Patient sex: M
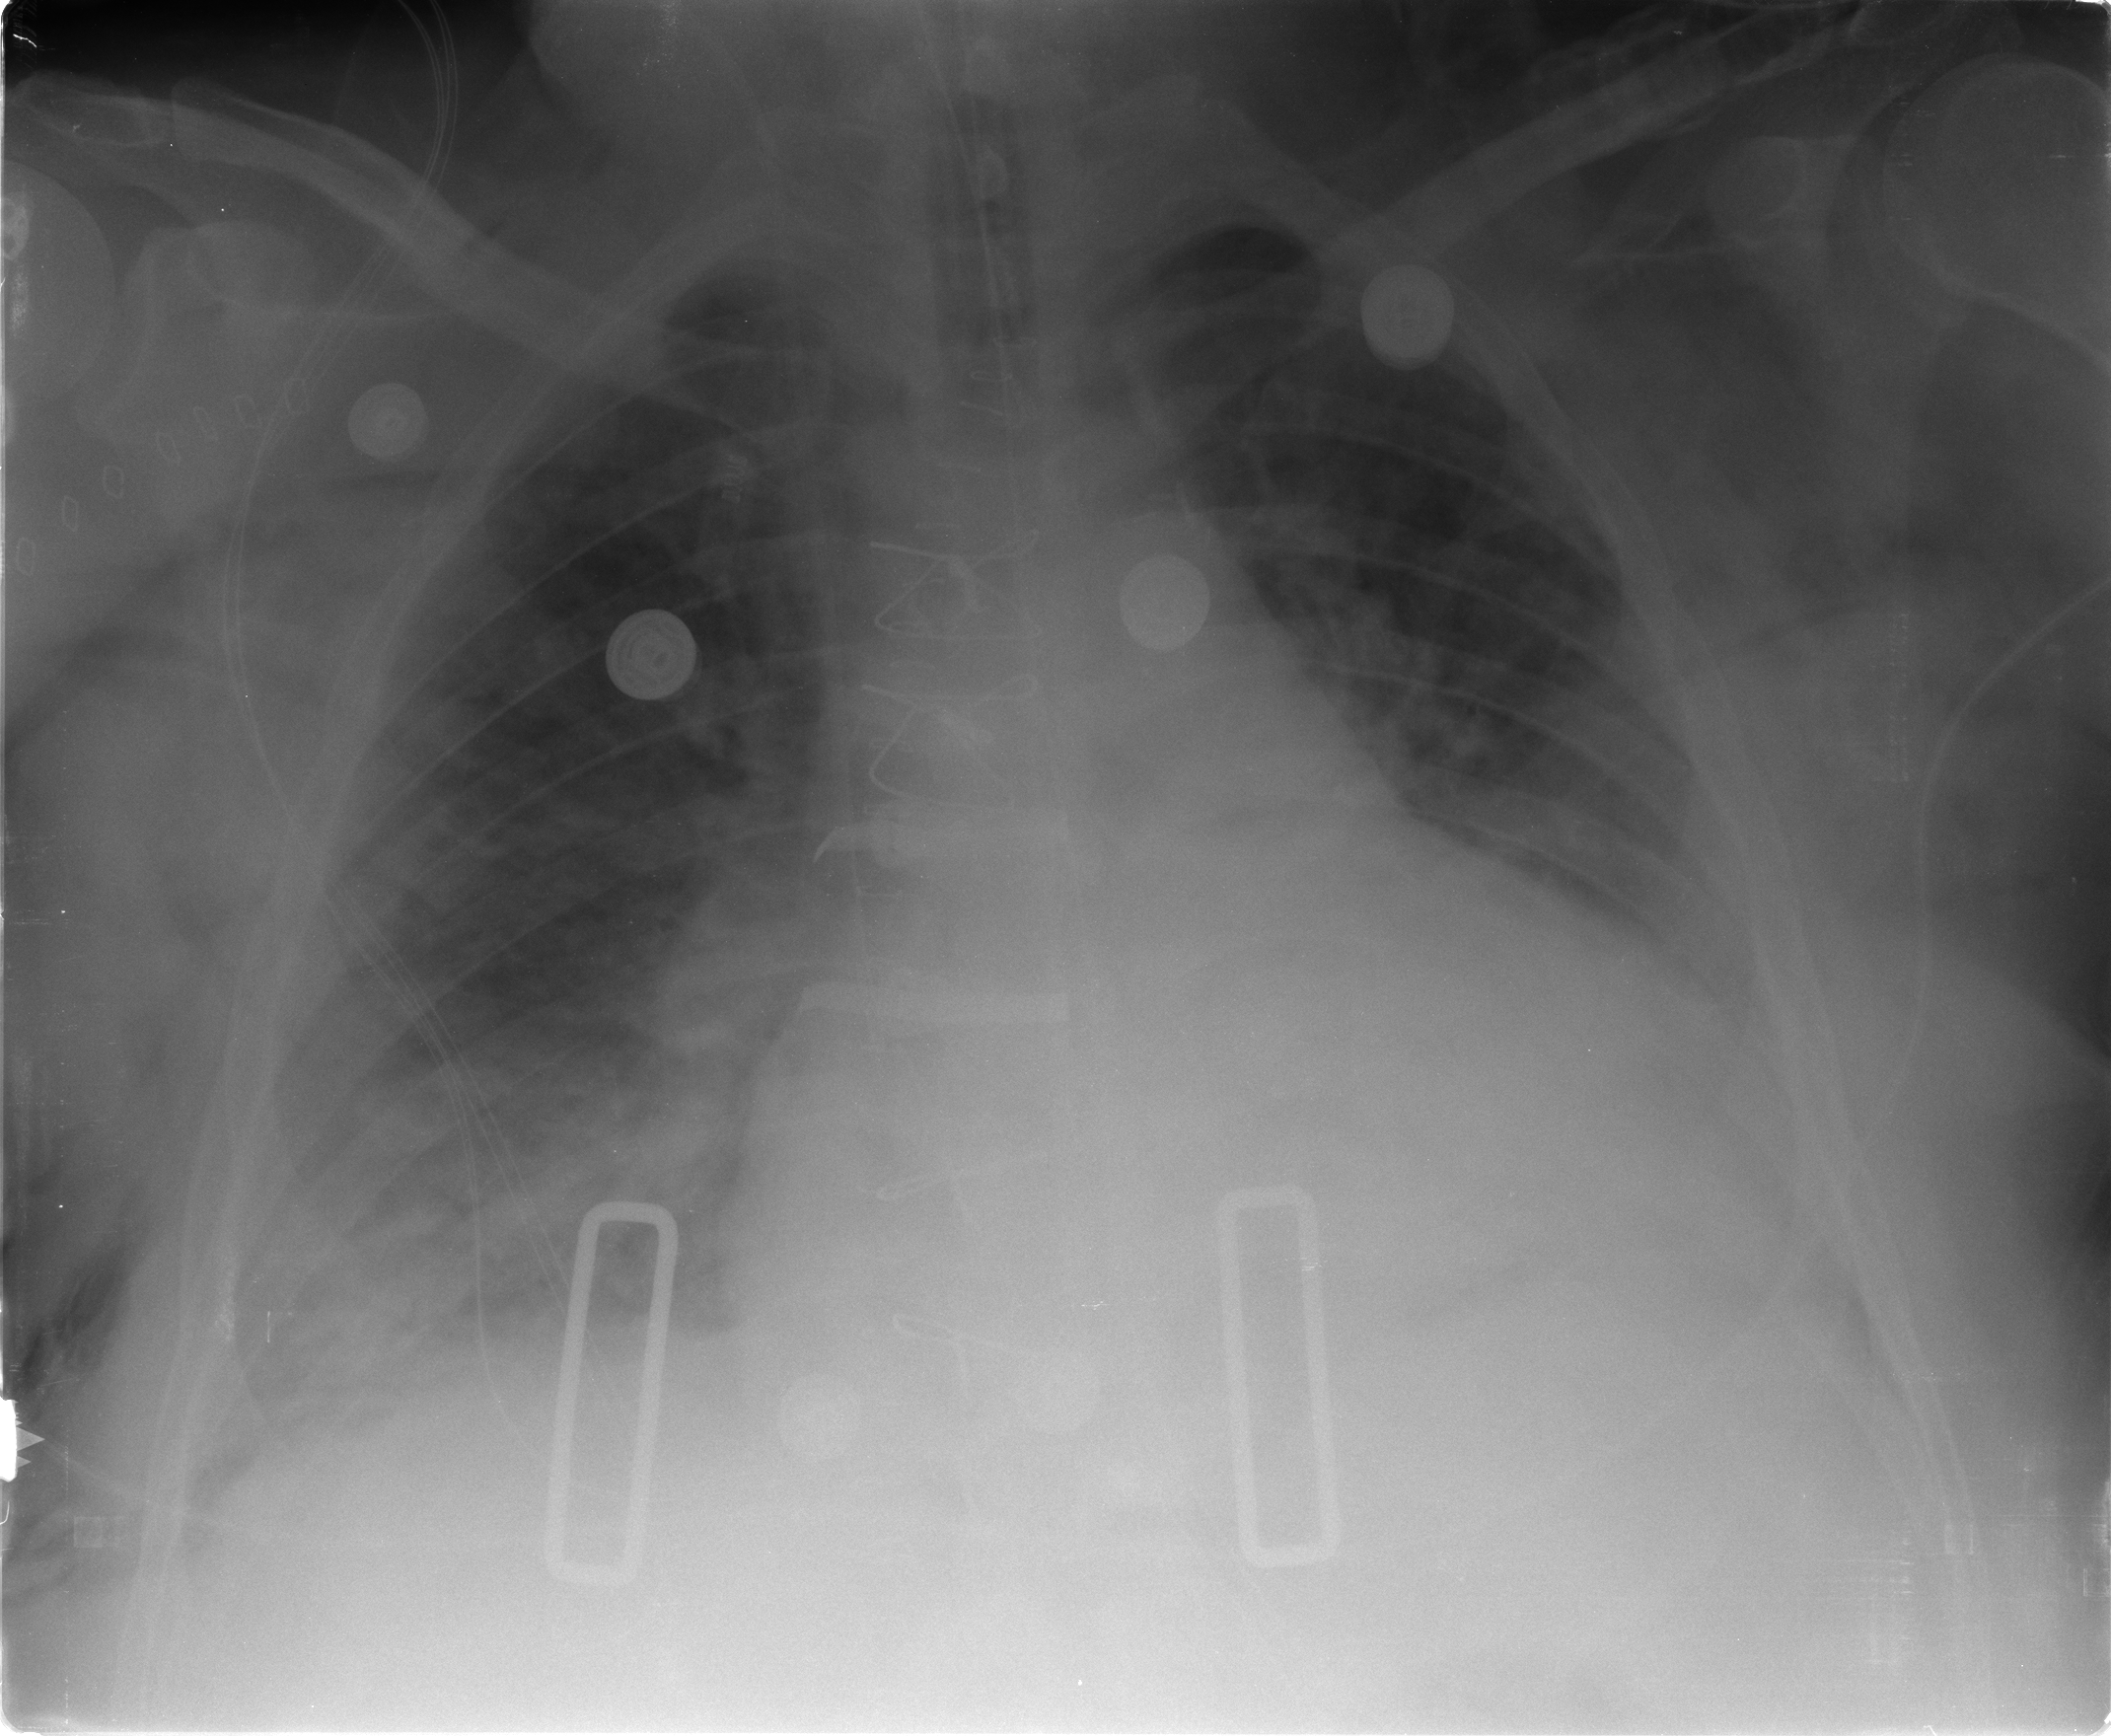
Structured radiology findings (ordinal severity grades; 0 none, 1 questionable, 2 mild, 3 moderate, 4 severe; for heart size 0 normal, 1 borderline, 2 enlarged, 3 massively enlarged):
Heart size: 2
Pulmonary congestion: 2
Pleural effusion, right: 2
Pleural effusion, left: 2
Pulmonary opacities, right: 2
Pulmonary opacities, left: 0
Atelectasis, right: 2
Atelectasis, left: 2